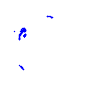
Particle: kaon